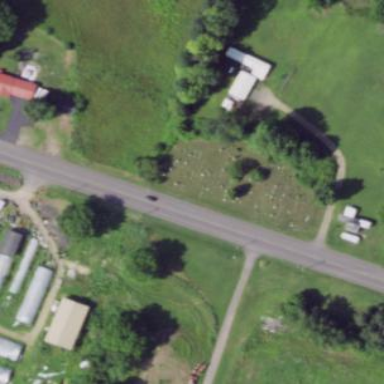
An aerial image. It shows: Cemetery.